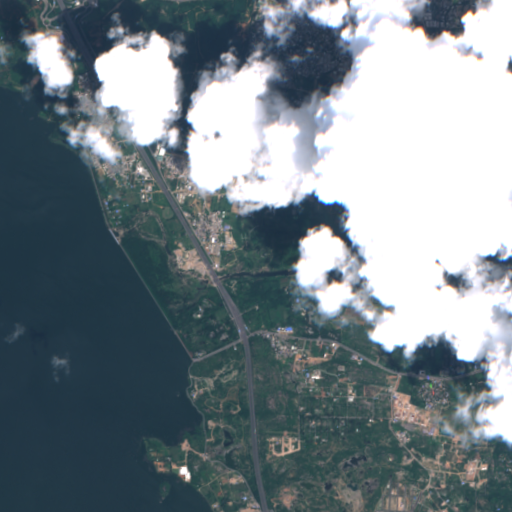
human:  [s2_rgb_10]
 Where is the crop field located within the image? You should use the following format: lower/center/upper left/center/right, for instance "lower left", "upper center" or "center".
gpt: The crop field is located in the center right of the image.
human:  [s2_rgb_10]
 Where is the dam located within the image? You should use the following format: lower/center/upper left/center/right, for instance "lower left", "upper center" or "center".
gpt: The dam is located in the center left of the image.
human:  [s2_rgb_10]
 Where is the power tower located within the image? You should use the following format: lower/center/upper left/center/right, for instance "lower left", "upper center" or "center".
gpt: The power tower is located in the upper right of the image.
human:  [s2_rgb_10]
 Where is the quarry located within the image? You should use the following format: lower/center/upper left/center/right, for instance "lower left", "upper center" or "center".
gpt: The quarry is located in the lower right of the image.
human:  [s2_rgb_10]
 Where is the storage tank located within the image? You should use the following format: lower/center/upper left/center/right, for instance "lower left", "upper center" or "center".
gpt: The storage tank is located in the upper left of the image.
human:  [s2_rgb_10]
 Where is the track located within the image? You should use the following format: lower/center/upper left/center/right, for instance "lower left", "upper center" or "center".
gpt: The track is located in the center right of the image.
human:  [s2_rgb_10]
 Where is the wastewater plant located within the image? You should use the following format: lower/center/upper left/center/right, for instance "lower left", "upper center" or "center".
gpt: The wastewater plant is located in the center left of the image.
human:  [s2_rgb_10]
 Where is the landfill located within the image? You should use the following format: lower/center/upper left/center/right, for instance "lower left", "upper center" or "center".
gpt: There is no landfill in the image.